Question: i am working in a code igniter. i have a form which contain three input boxes in a row . ..i put them in a for loop which is less then five ..so now my form has five rows with three input boxes in a row .. now what i am doing write now i am adding the values of two input boxes and displaying in 3rd input box .. now what i want to do is when every "total"(3rd input box) is filled .. then i am gonna add all the totals and then display all the totals in last box which i display at the bottom ..
here is my view
'''
<td><input type="text" id = "price_<?php echo $i ?>"
onkeyup='addition(<?php echo "$i"?>)'>
</td>
<td> <input type="text" id = "quantity_<?php echo $i ?>" onkeyup='addition(<?php echo "$i"?>)'>
</td>
<td><input type="text" id = "total_<?php echo $i ?>">
</td>
'''
'''
<?php echo form_input($subtotal)?></td> // here i want to display sum of all the totals
'''
here is my javascript..this function is multiplying the price and quantity ..i mean first and 2nd input box and then displaying in the 3rd box ..
'''
function addition (obj)
{
var subtotal = 0;
var num1=parseInt($('#price_'+obj).val());
var num2=parseInt($('#quantity_'+obj).val());
var num4=parseInt($('#total_'+obj).val());
if ($('#price_'+obj).val() !='' && $('#quantity_'+obj).val() !='')
{
var num3=num1*num2;
$('#total_'+obj).val(num3);
}
else
{
$('#total_'+obj).val('');
}
}
'''
i have uploaded the image also ..

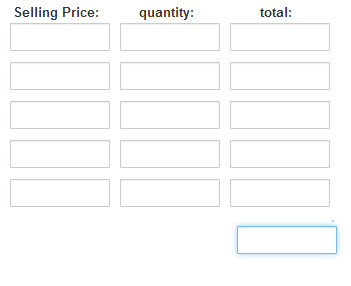
Answer: I see that you use jQuery, I have modified your code a bit to use jQuery better. You can see the demo at <URL>
The idea is lock all "total" cell, when you update one "total" cell by calculating the result. Sum all "total" cell to the "grand-total" cell. I listen on the "keyup" event.